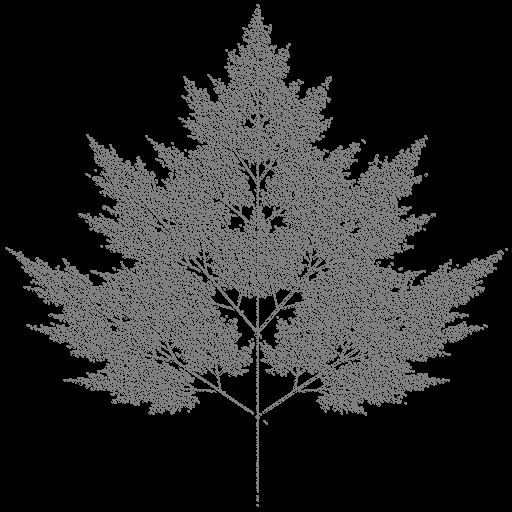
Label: tree